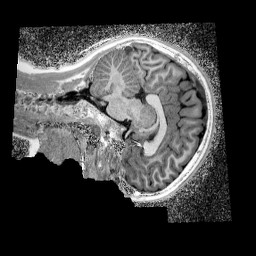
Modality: UNIT1_denoised
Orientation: sagittal
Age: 12
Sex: female
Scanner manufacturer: siemens
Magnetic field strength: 3 T
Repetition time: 4 s
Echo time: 0.00299 s